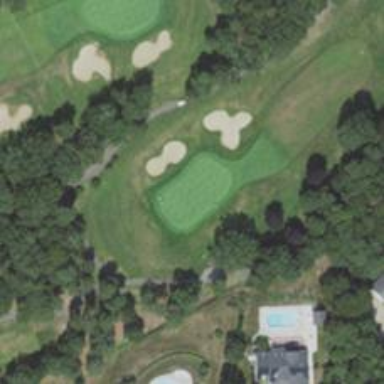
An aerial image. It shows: Golf hole.